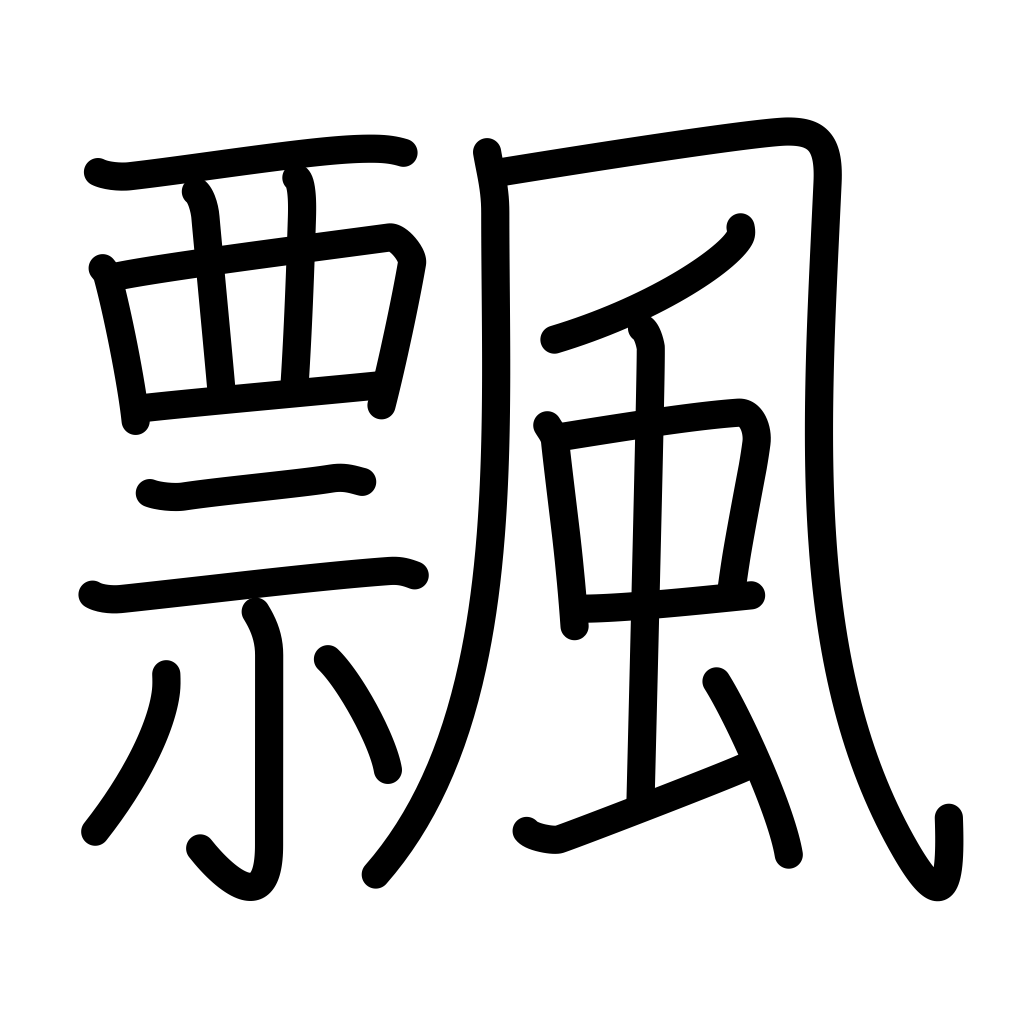
Meaning: turn over, wave